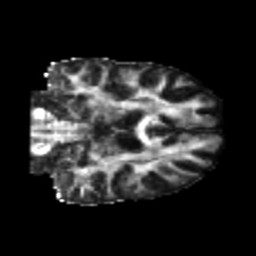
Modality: FA
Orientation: coronal
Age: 25
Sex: female
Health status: healthy
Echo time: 0.074 s